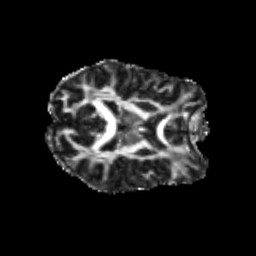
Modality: FA
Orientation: axial
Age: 24
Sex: female
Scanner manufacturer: siemens
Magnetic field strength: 3 T
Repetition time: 3.5 s
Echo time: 0.104 s